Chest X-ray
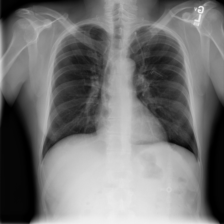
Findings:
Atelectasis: negative
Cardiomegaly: negative
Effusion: negative
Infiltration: negative
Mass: negative
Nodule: negative
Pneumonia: negative
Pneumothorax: negative
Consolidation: negative
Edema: negative
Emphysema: negative
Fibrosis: negative
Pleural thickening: negative
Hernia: negative